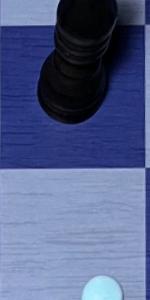
Label: Empty